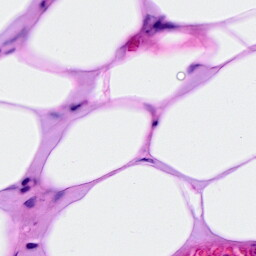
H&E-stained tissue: Breast